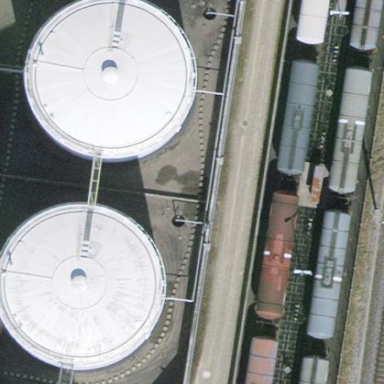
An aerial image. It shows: Building with storage tank.